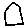
Label: house